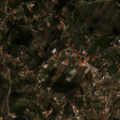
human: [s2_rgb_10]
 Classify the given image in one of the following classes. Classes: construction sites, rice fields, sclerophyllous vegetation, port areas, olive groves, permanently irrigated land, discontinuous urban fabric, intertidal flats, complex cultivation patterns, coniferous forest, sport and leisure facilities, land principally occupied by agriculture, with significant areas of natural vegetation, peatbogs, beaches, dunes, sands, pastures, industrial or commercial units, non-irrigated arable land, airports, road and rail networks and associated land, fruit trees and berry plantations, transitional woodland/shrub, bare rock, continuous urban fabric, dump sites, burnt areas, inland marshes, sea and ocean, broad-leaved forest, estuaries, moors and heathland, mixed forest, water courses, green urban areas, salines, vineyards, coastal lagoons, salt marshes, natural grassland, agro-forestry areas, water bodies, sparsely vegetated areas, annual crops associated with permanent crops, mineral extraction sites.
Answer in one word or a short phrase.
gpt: discontinuous urban fabric, vineyards, olive groves, annual crops associated with permanent crops, land principally occupied by agriculture, with significant areas of natural vegetation, broad-leaved forest